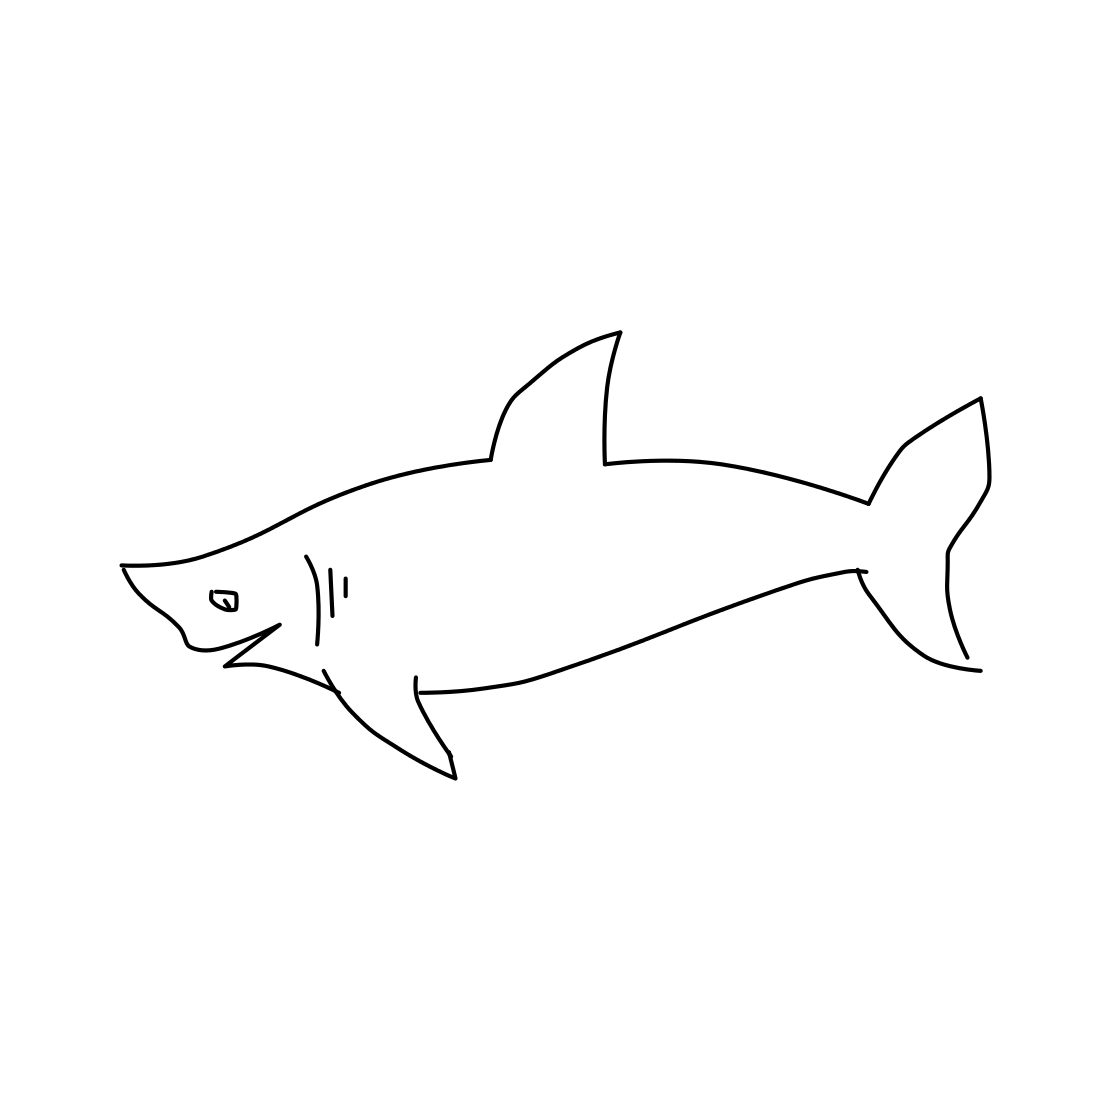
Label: shark